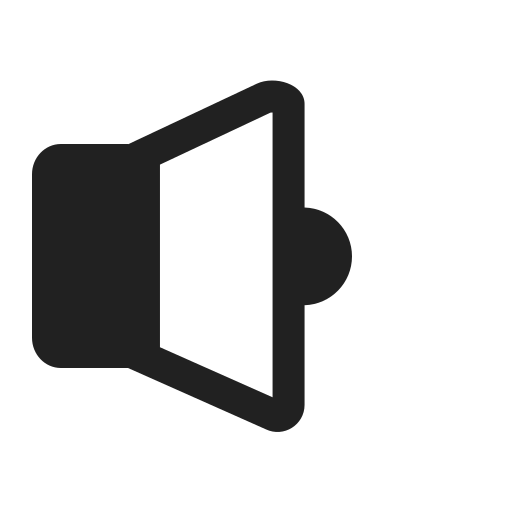
speaker low volume high contrast